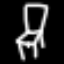
Label: chair